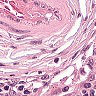
Metastatic tissue present: no